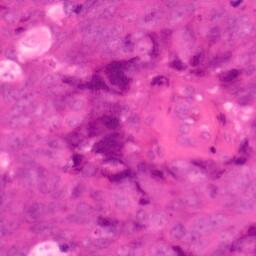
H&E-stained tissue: Colon